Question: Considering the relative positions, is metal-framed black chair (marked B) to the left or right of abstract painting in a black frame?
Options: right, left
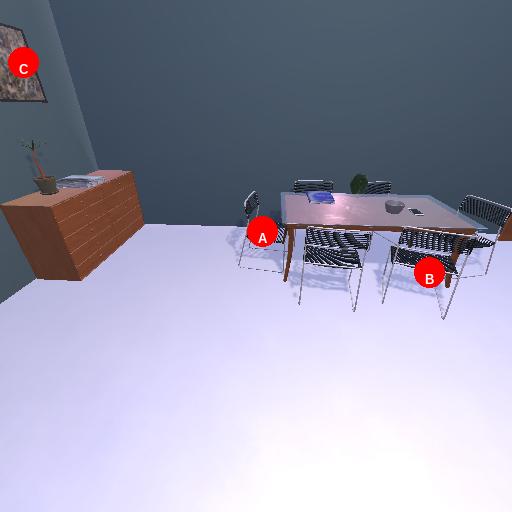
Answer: right